Question: Some time ago, I made a few test projects on Actions on Google. I later removed these projects by deleting them on Actions on Google and/or on GCP. However, these projects still appear in the Google Home app:

I've tried relinking them (as per <URL>, but this doesn't seem to make a difference. The endpoints for the project probably aren't live anymore, so the relinking process fails without error.
How can I go about removing these projects from the app?
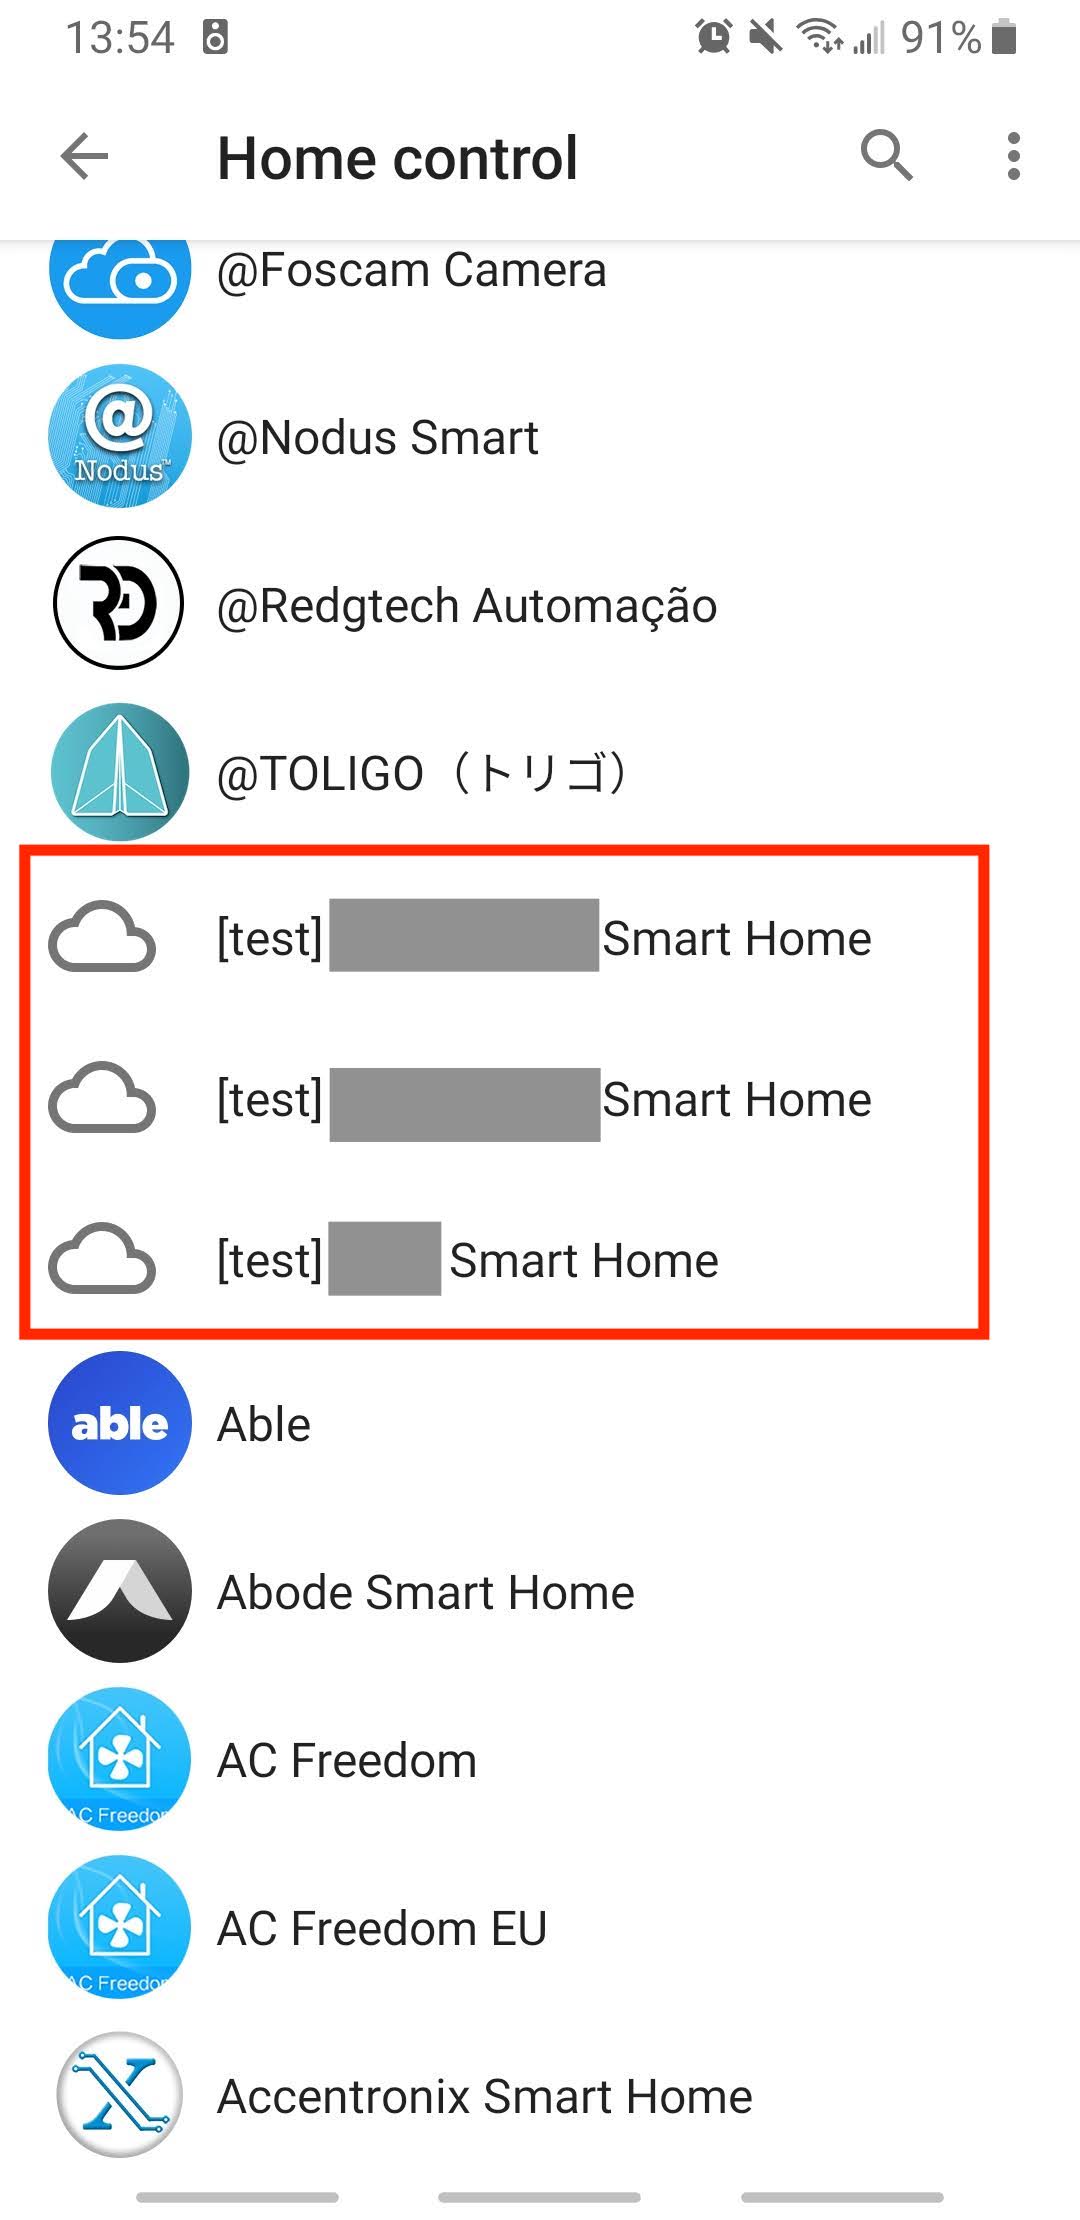
Answer: This is currently a bug - I would recommend subscribing to <URL> related to this to be informed of updates once it is solved.